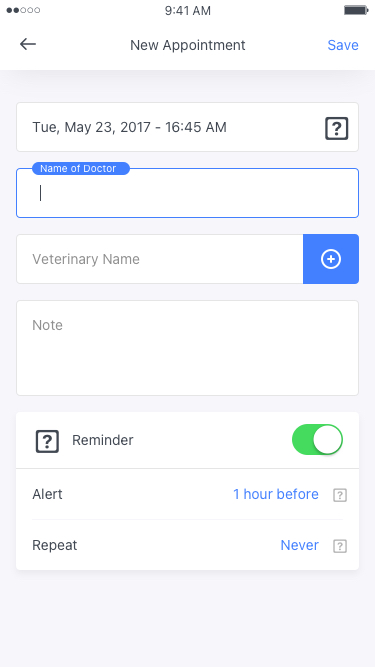
Text in this UI design:
Reminder
Optional